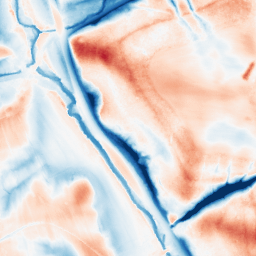
Category: edge_preserving
Decomposition family: guided
Decomposition parameters: radius: 16
eps: 0.01
Upsampling method: sinc_hamming
Upsampling parameters: scale: 4
kernel_size: 16
Upsampling scale: 4